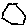
Label: hexagon